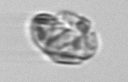
Label: Karenia